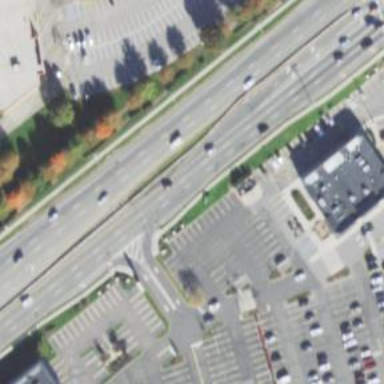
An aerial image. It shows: Trunk highway.